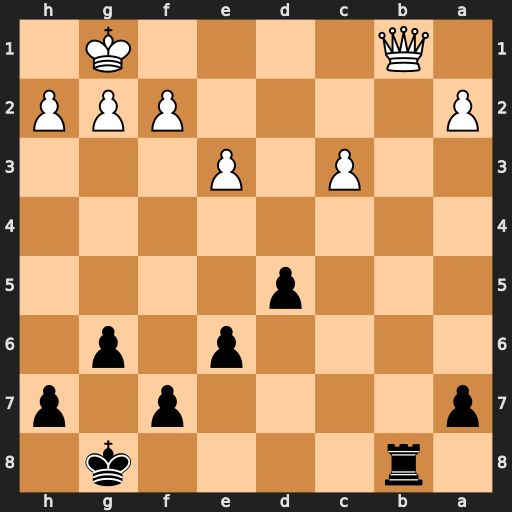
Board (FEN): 1r4k1/p4p1p/4p1p1/3p4/8/2P1P3/P4PPP/1Q4K1
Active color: b
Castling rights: -
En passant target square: -
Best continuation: Rxb1#